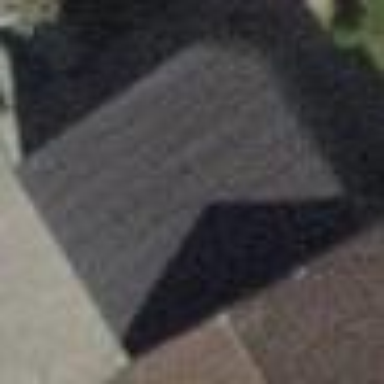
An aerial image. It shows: Garage.